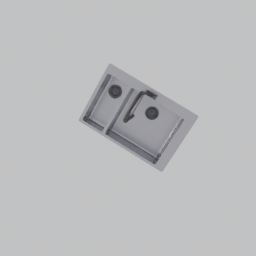
Label: appliances